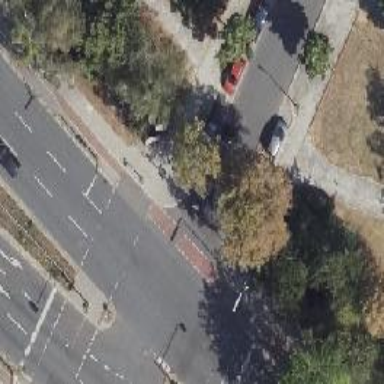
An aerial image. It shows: Road crossing with traffic signals.